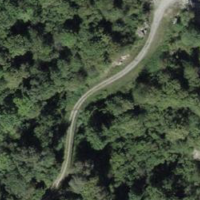
EUNIS habitat code: 41
Species observed at this site:
Amata phegea
Zygaena transalpina
Mesembrina meridiana
Zygaena purpuralis
Lasiommata megera
Argynnis paphia
Erebia aethiops
Tenthredo notha
Maniola jurtina
Aporia crataegi
Tropidothorax leucopterus
Rutpela maculata
Lycaena phlaeas
Clinopodium vulgare
Carpocoris purpureipennis
Issoria lathonia
Epipactis atrorubens
Melanargia galathea
Polygonia c-album
Fabriciana adippe
Euplagia quadripunctaria
Gomphocerippus rufus
Melitaea didyma